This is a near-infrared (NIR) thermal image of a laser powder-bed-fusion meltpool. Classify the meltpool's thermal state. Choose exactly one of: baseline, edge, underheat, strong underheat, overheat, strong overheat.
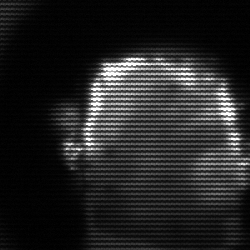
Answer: baseline